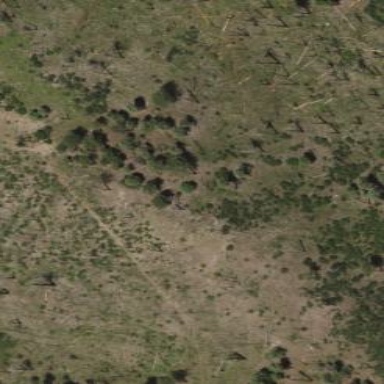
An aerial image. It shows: Evergreen woodland with needle-leaved trees.